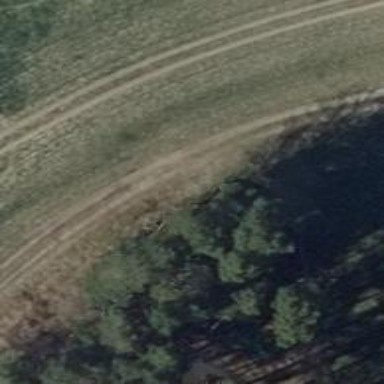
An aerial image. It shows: Track with grade 5 tracktype.